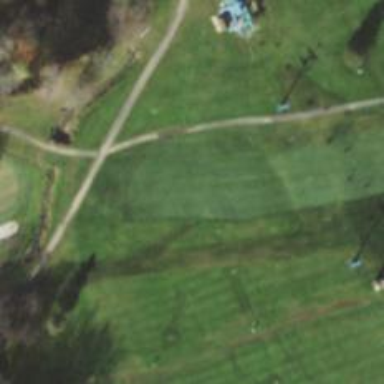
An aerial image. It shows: View of golf hole.